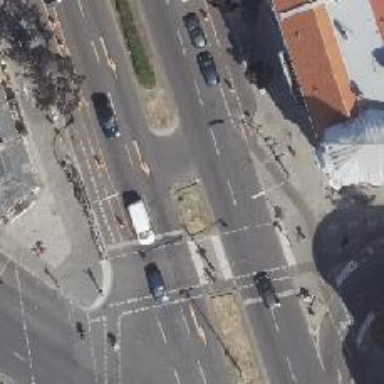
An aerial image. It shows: Road with traffic signals.